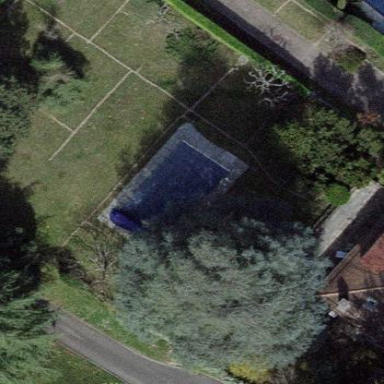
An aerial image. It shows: Swimming pool located in leisure land.